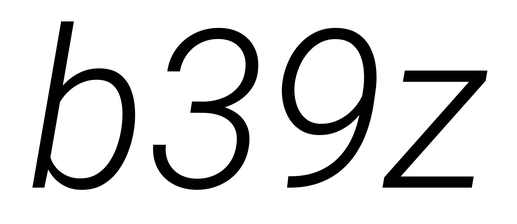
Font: Roboto-Italic_Light_Italic